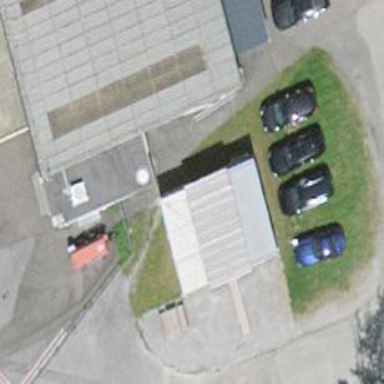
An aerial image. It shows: View of roof of building.